Question: I encounter a problem of display with a webview i'm using in one of my application.
When I call loadData, the webview first display the text and then load the images of the page (standard behaviour).
Sometimes, if those images modify the text position, the old text position is not cleared and both old text and new text+image is displayed
Here a screenshot of what it looks like when the problem occurs:

It's like the webview do not redraw correctly it's content. Of course a simple invalidate() does not work...
It do no occur often but lets say one time over 20.
Code used to display the data (called outside Activity life cycle methods):
'''
// Include the html headers to the content received from WS
String webtext = String.format(ConfigApp.HTML_BODY, wsdata.getText());
mWebView.setWebChromeClient(...);
mWebView.setWebViewClient(...);
mWebView.setBackgroundColor(0);
mWebView.loadDataWithBaseURL(null, webtext, "text/html", "UTF-8", null);
'''
Any idea how to fix this?
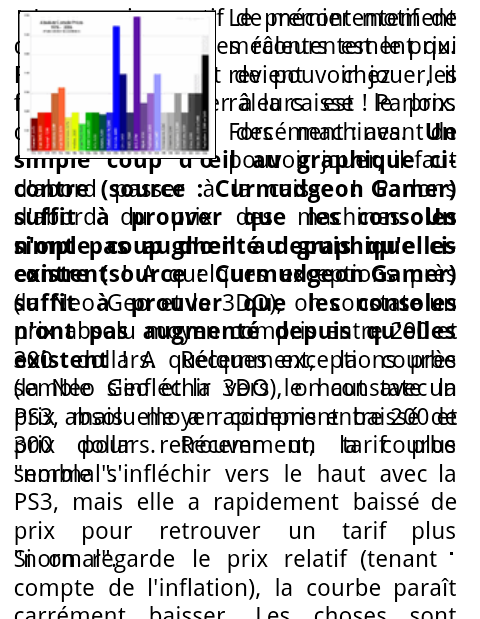
Answer: I've finally found a way to fix the problem.
Remove the WebView transparent background:
'''
String webtext = String.format(ConfigApp.HTML_BODY, wsdata.getText());
mWebView.setWebChromeClient(...);
mWebView.setWebViewClient(...);
// mWebView.setBackgroundColor(0);
mWebView.loadDataWithBaseURL(null, webtext, "text/html", "UTF-8", null);
'''
Because my WebView has a blank background it's ok for me. Maybe it can be annoying for somebody else.
For sure it's a WebView bug.